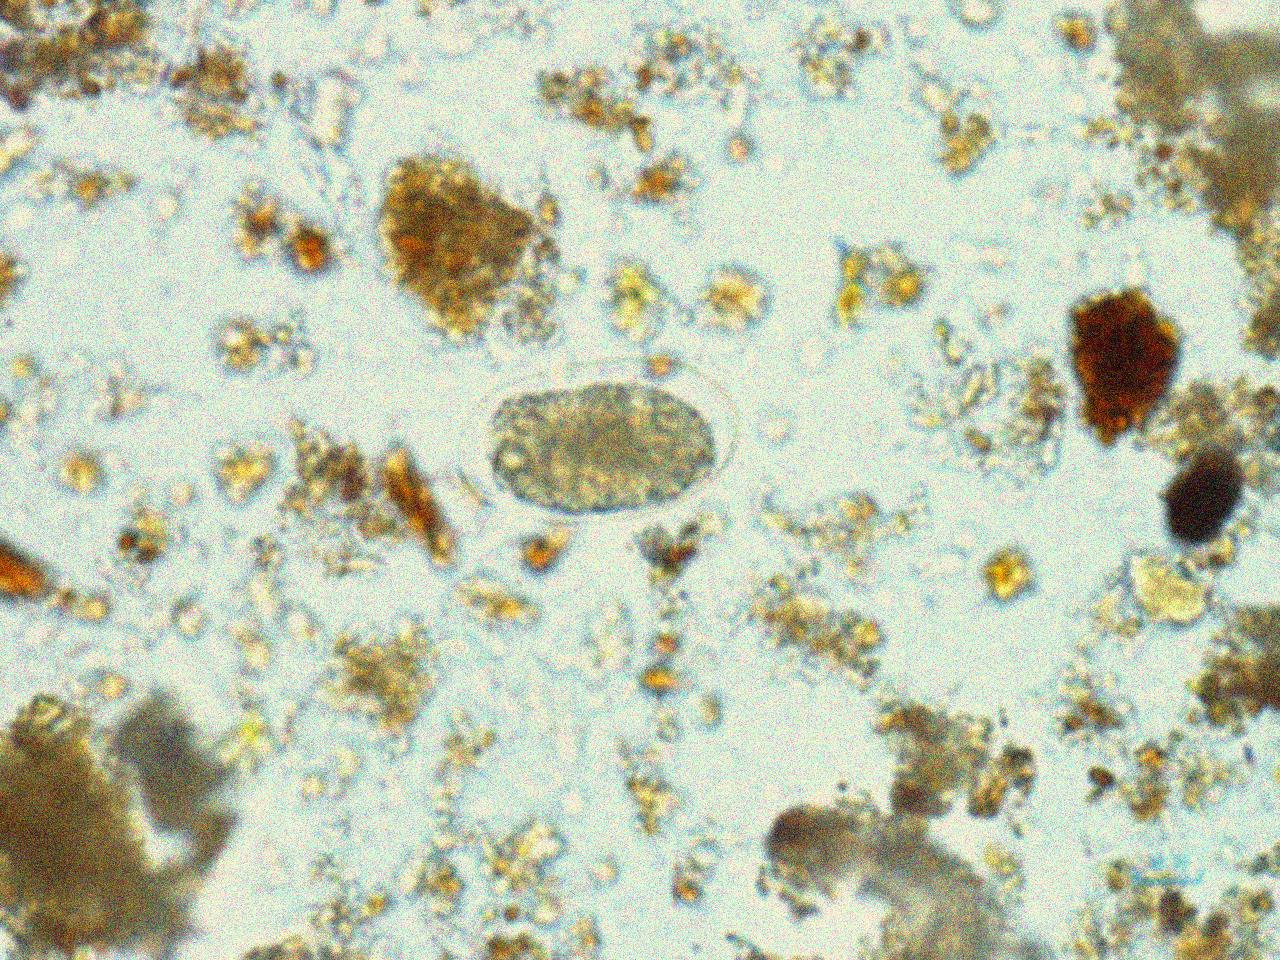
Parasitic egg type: Hookworm egg